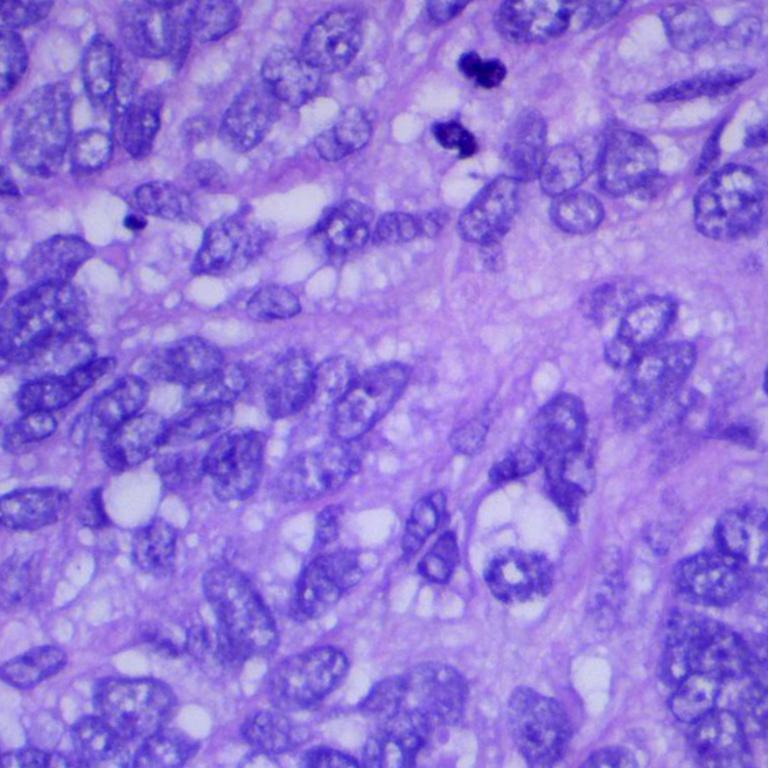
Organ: lung
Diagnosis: squamous carcinomas